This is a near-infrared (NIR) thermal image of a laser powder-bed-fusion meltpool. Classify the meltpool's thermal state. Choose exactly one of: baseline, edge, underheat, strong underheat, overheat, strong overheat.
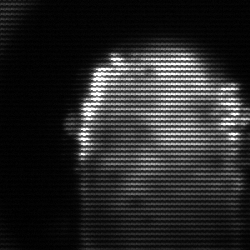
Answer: baseline